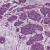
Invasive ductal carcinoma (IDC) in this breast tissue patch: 1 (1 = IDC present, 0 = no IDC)